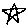
Label: star